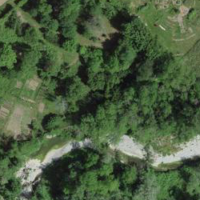
EUNIS habitat code: 24
Species observed at this site:
Prunella vulgaris
Lamium galeobdolon
Impatiens balfourii